Field crop: tomato
Growth stage: 1
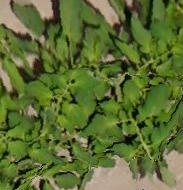
Species: tomato